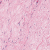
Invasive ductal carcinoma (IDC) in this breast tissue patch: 0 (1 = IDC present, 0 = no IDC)